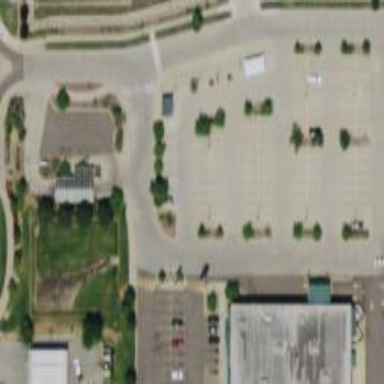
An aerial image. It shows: Parking space is available.